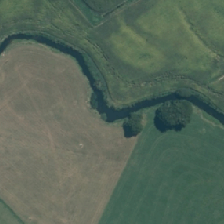
Land cover: deciduous_hardwood